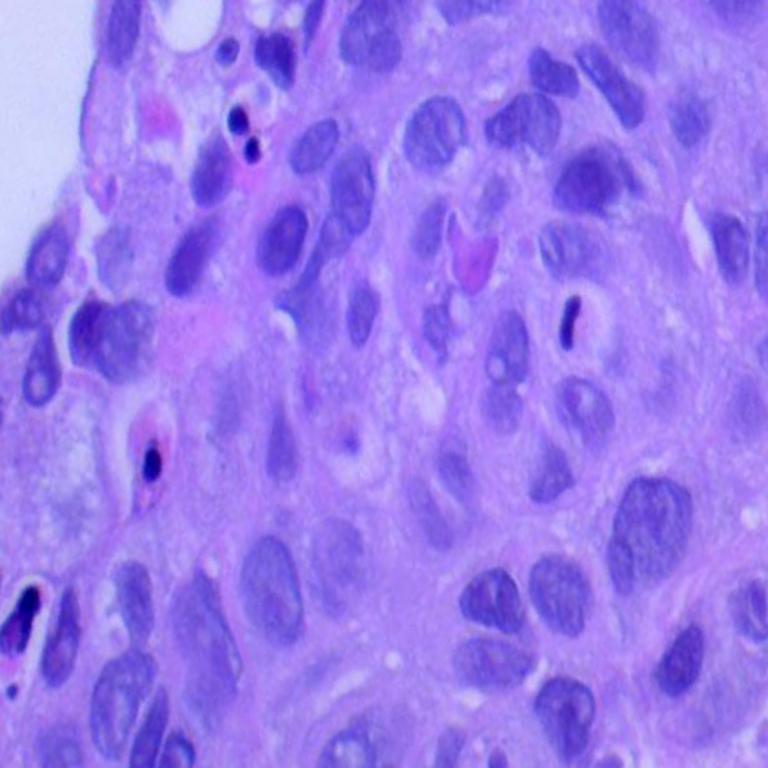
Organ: lung
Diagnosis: squamous carcinomas